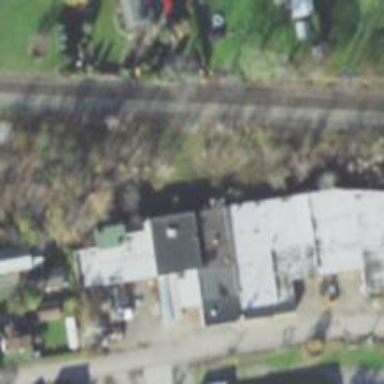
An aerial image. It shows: Abandoned railway.